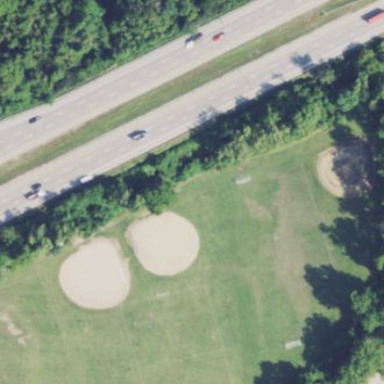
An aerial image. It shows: Baseball pitch for leisure land.